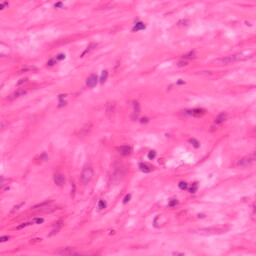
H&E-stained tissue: Colon